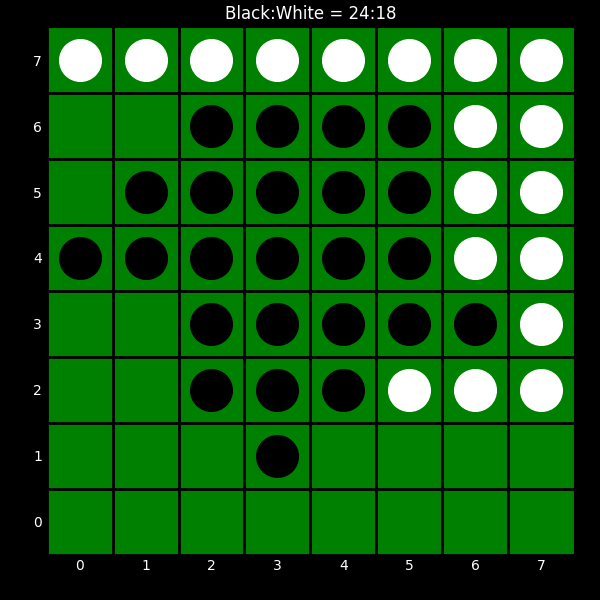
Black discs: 24
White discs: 18